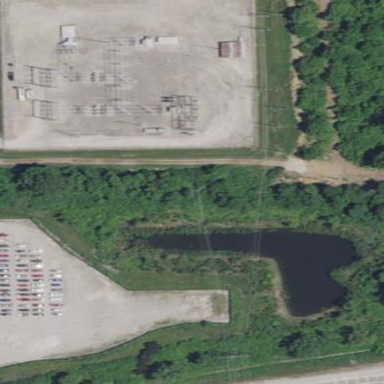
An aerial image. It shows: Transmission substation.